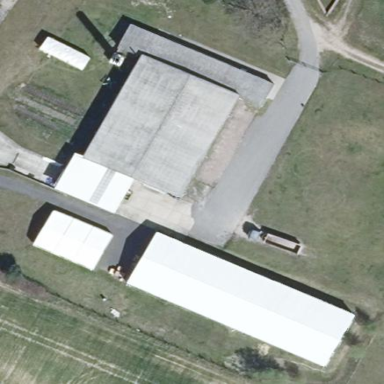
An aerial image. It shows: Farmyard area.